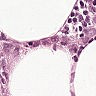
Metastatic tissue present: yes